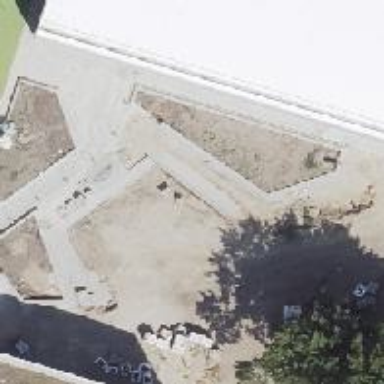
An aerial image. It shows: Playground structure.